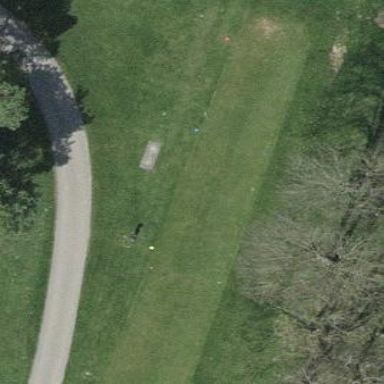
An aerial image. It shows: Golf tee on grassy land.